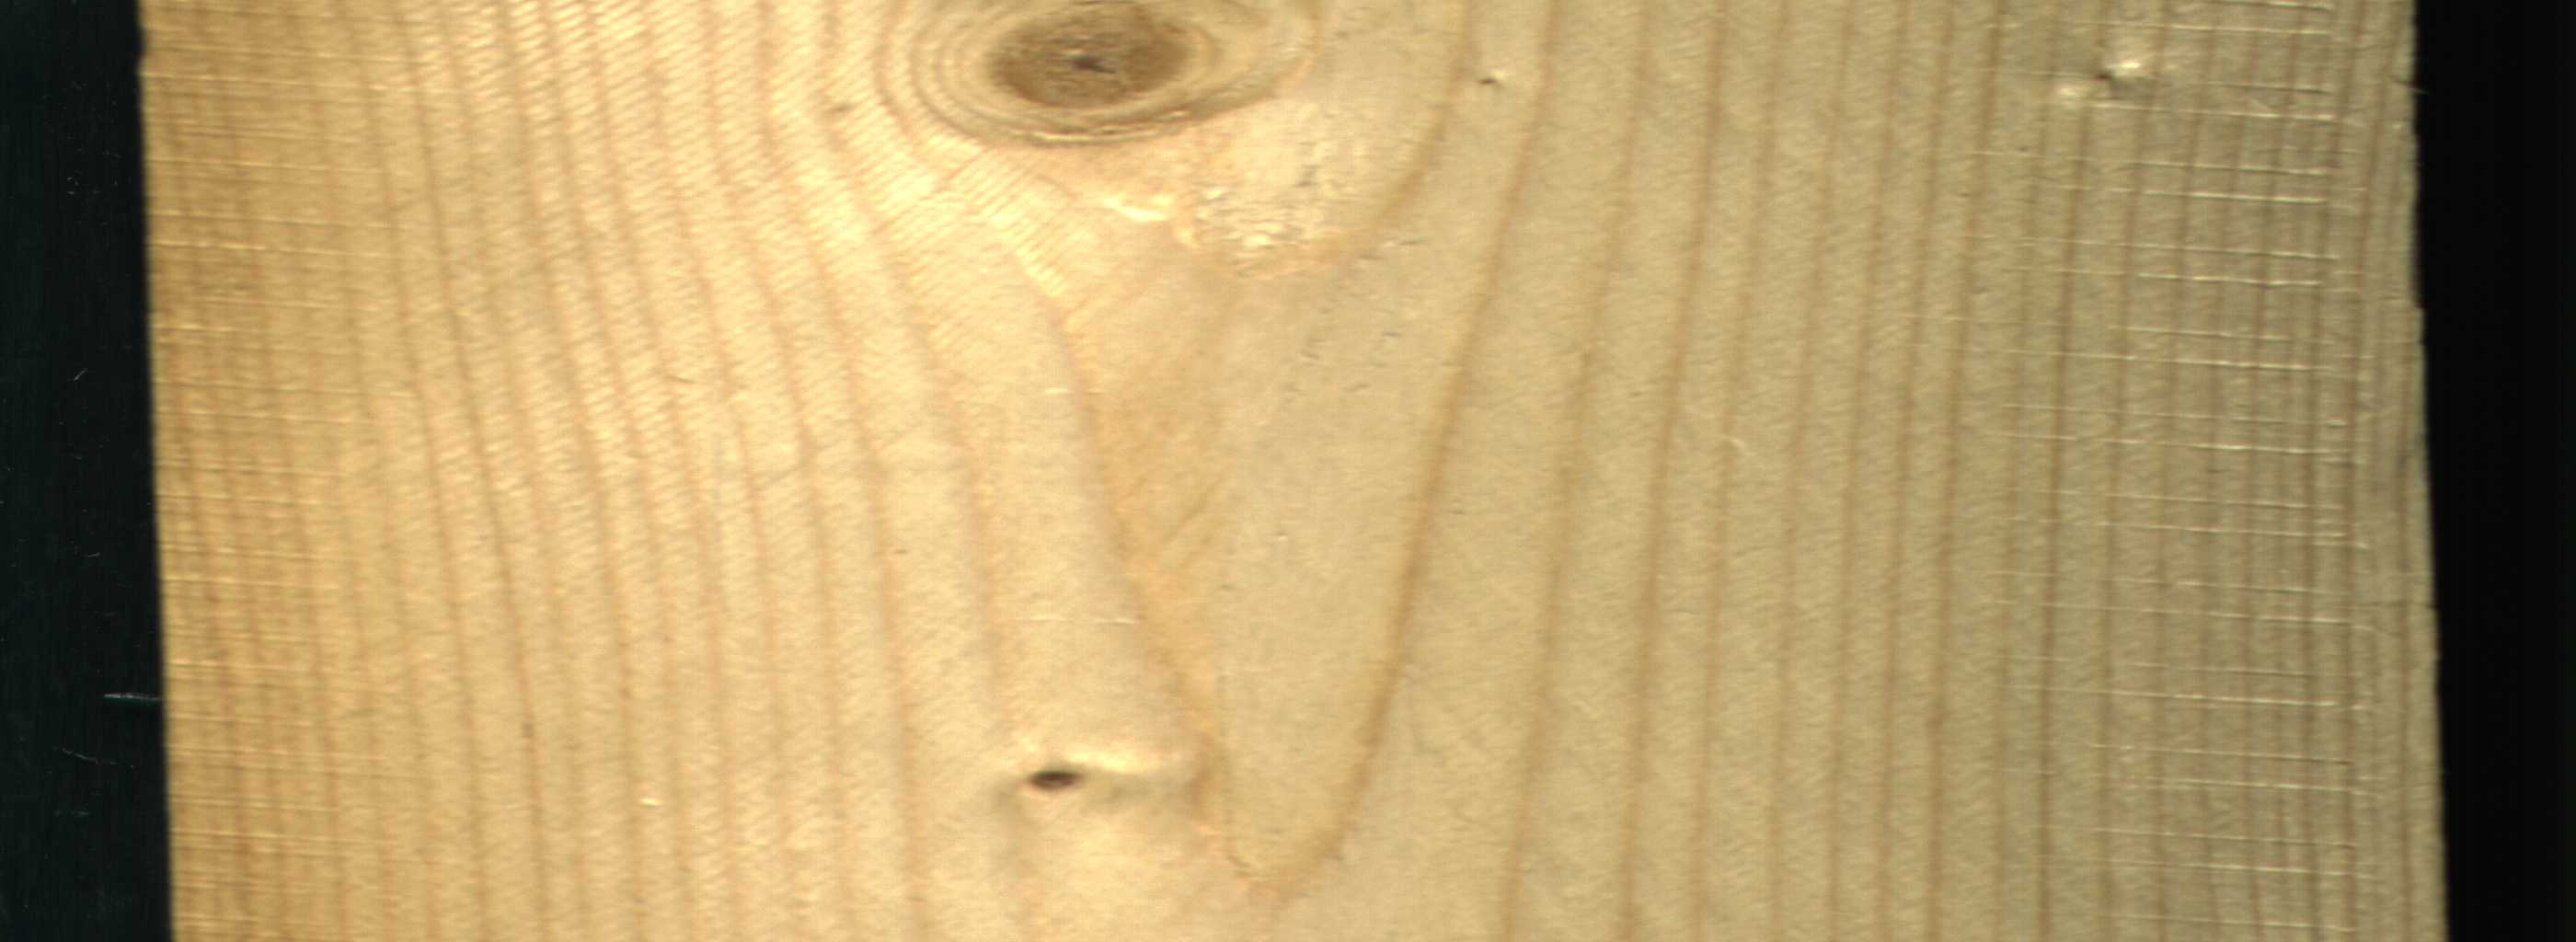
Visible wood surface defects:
Dead_Knot
Live_Knot